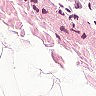
Metastatic tissue present: no